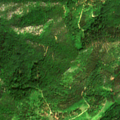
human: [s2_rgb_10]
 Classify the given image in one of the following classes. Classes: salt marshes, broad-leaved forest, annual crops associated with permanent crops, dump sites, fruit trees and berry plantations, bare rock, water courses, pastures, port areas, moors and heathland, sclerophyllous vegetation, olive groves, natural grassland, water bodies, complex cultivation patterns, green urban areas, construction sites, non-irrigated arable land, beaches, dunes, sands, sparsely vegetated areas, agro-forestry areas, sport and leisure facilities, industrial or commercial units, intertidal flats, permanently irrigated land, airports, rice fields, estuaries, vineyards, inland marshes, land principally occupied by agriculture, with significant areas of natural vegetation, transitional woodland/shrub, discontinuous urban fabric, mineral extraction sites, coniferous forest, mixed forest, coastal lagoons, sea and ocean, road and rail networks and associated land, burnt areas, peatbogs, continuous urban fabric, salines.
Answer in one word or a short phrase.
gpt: broad-leaved forest, mixed forest